Question: Before, all I had to do it 'Alt' + 'click' to disable a breakpoint. Docs says it's still possible

but when I do 'Alt' + 'click' nothing happens. The only way I can disable it via menu (Run->Toggle Breakpoint Enabled).
Is something changed in newest IDEA?
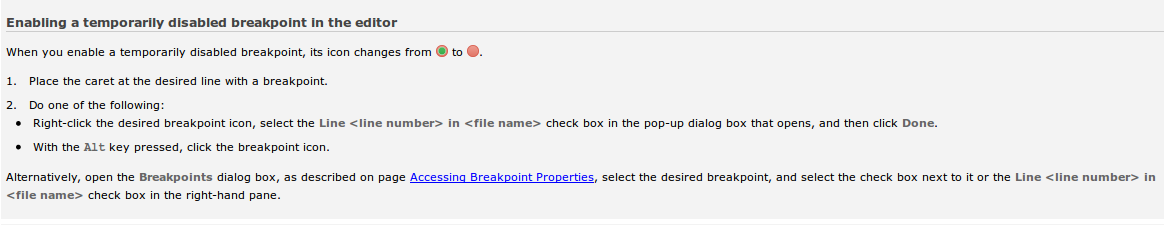
Answer: 'Shift' + 'Alt' + 'click' works for me for now. It seems like there is an inconsistency between the code and the docs. Maybe this is somehow related to the multiple selection support, the new feature of the IDEA 13.1, because it uses the same shortcut for adding/removing carets.